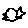
Label: bird